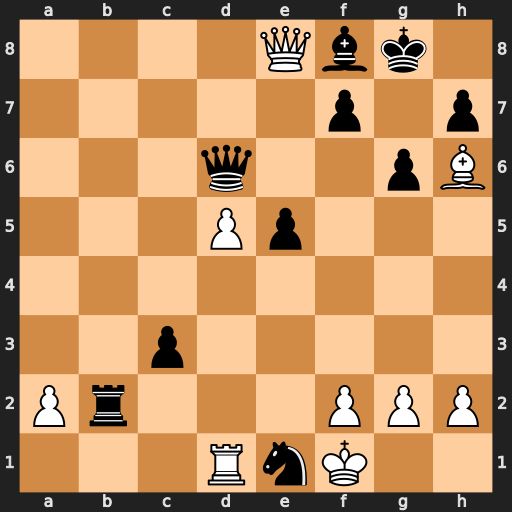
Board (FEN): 4Qbk1/5p1p/3q2pB/3Pp3/8/2p5/Pr3PPP/3RnK2
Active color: w
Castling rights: -
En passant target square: e6
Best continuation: dxe6 Rxf2+ Kxf2